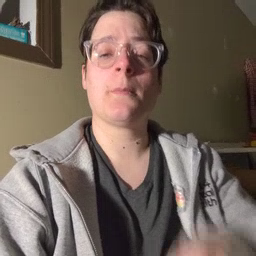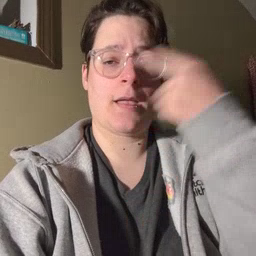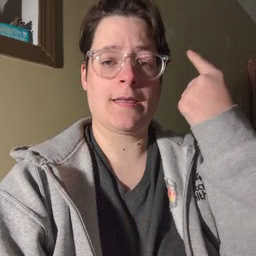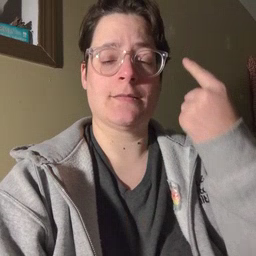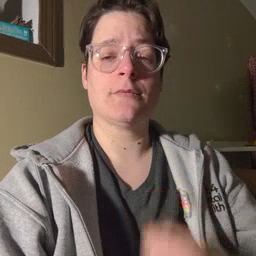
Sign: black